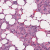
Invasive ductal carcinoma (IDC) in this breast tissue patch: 1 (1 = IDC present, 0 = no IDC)